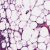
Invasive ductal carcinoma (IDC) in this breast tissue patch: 1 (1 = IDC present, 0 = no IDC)